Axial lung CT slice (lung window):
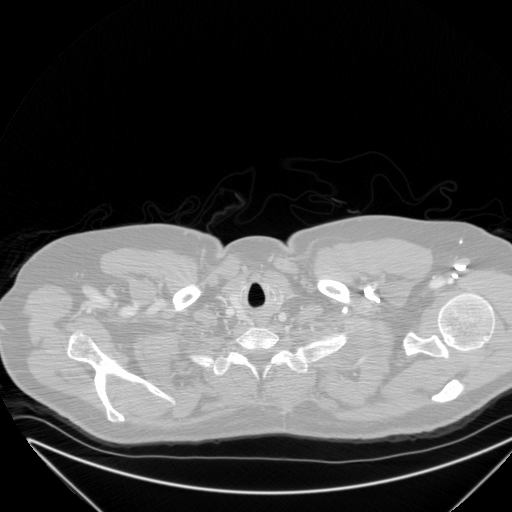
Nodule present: no